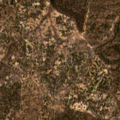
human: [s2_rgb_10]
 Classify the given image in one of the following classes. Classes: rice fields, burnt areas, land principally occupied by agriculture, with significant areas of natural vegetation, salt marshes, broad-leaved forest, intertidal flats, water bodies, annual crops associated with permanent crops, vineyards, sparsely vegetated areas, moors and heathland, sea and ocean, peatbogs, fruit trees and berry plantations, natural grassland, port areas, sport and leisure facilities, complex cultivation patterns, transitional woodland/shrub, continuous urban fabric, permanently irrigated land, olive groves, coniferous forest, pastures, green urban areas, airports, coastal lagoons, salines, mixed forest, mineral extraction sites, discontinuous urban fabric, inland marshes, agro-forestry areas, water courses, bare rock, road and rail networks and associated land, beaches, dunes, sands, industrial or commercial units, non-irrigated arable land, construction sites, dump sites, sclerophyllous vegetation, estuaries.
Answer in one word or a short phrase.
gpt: agro-forestry areas, broad-leaved forest